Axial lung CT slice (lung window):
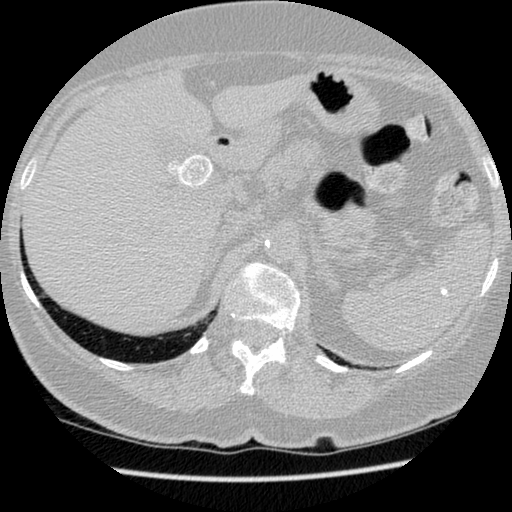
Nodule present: no